Question: After running sonar annalyzer, under successfully execution message its showing final memory 8m/453m what does it mean.

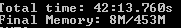
Answer: This is standard Maven stuff, see <URL>
> First number is the actual memory used within the heap, second number is the total heap size allocated to Java.